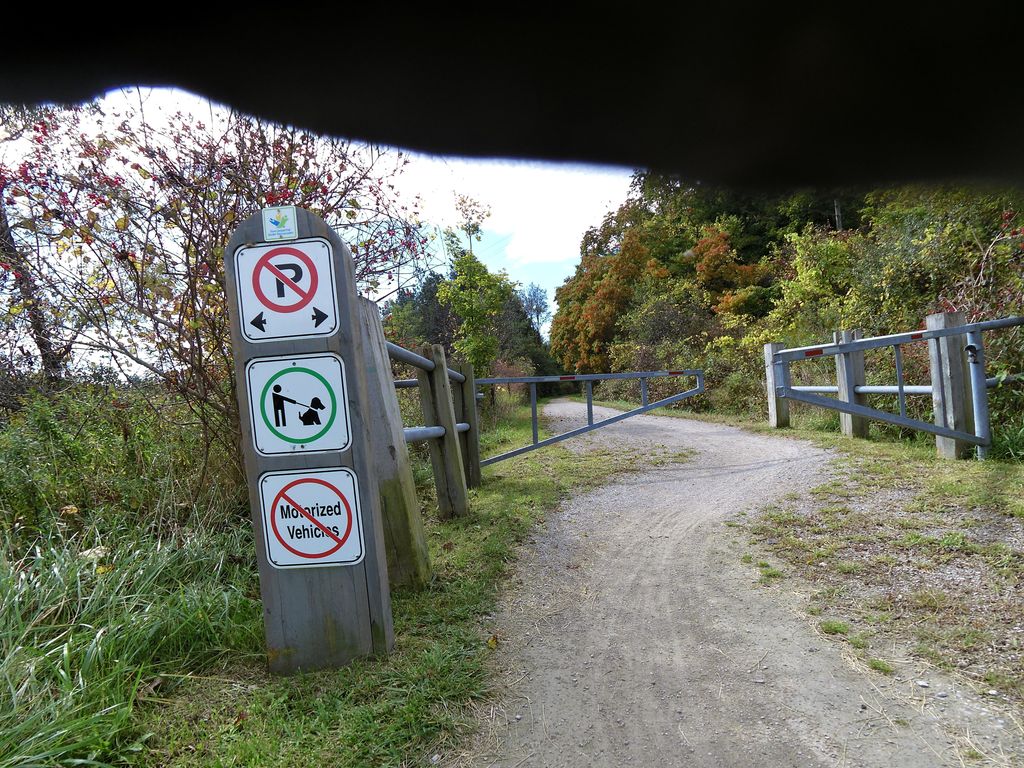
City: hamilton